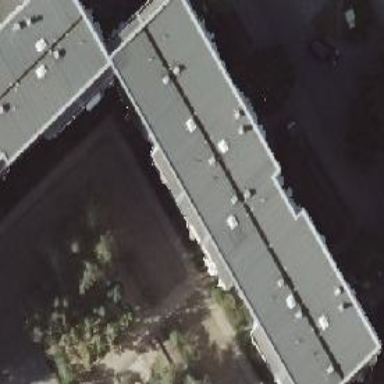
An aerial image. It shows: Building with apartments and flat roof.